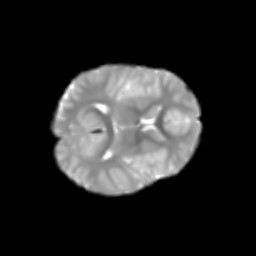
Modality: T2w
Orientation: axial
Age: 7
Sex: female
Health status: healthy